Interaction volume radius: 5 \u00c5
Interaction volume height: 15 \u00c5
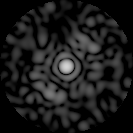
Disorder parameter: 0.815